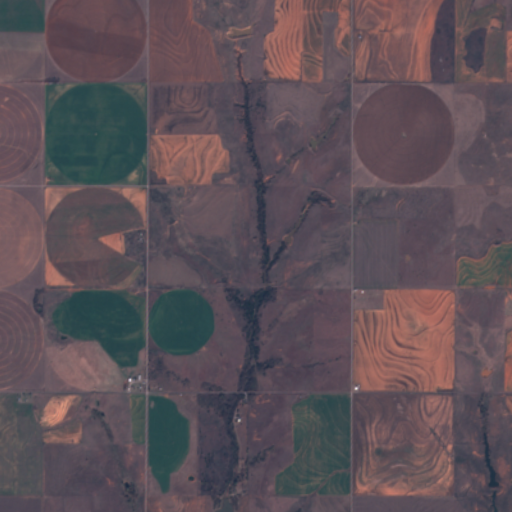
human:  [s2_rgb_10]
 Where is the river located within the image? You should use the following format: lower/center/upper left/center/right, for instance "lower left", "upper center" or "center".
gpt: The river is located in the lower right of the image.
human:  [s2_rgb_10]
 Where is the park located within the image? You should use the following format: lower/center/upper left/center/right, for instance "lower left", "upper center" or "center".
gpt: There is no park in the image.